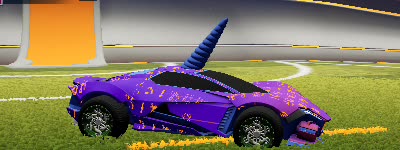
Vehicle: werewolf